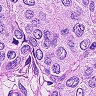
Metastatic tissue present: yes